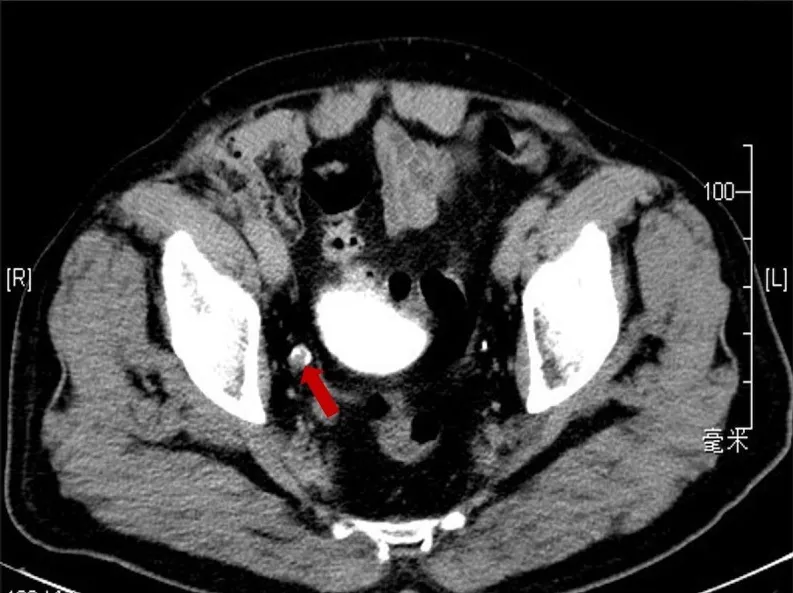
Computerized tomography urography scan showing a soft tissue density shadow (red arrow) in the distal end of the right ureter.
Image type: radiology (ct)